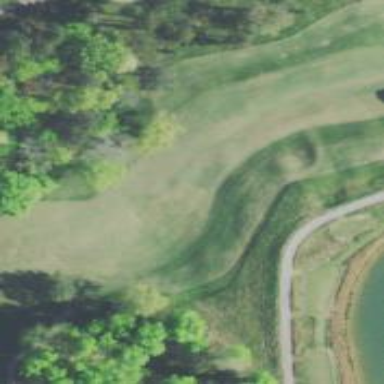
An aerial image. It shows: Golf hole.